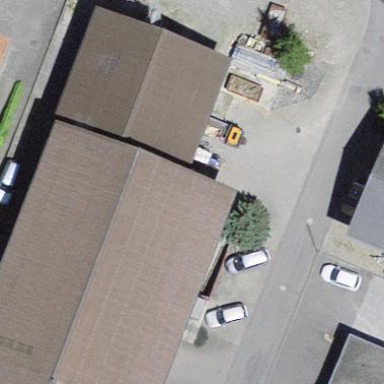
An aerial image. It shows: Industrial building.